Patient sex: F
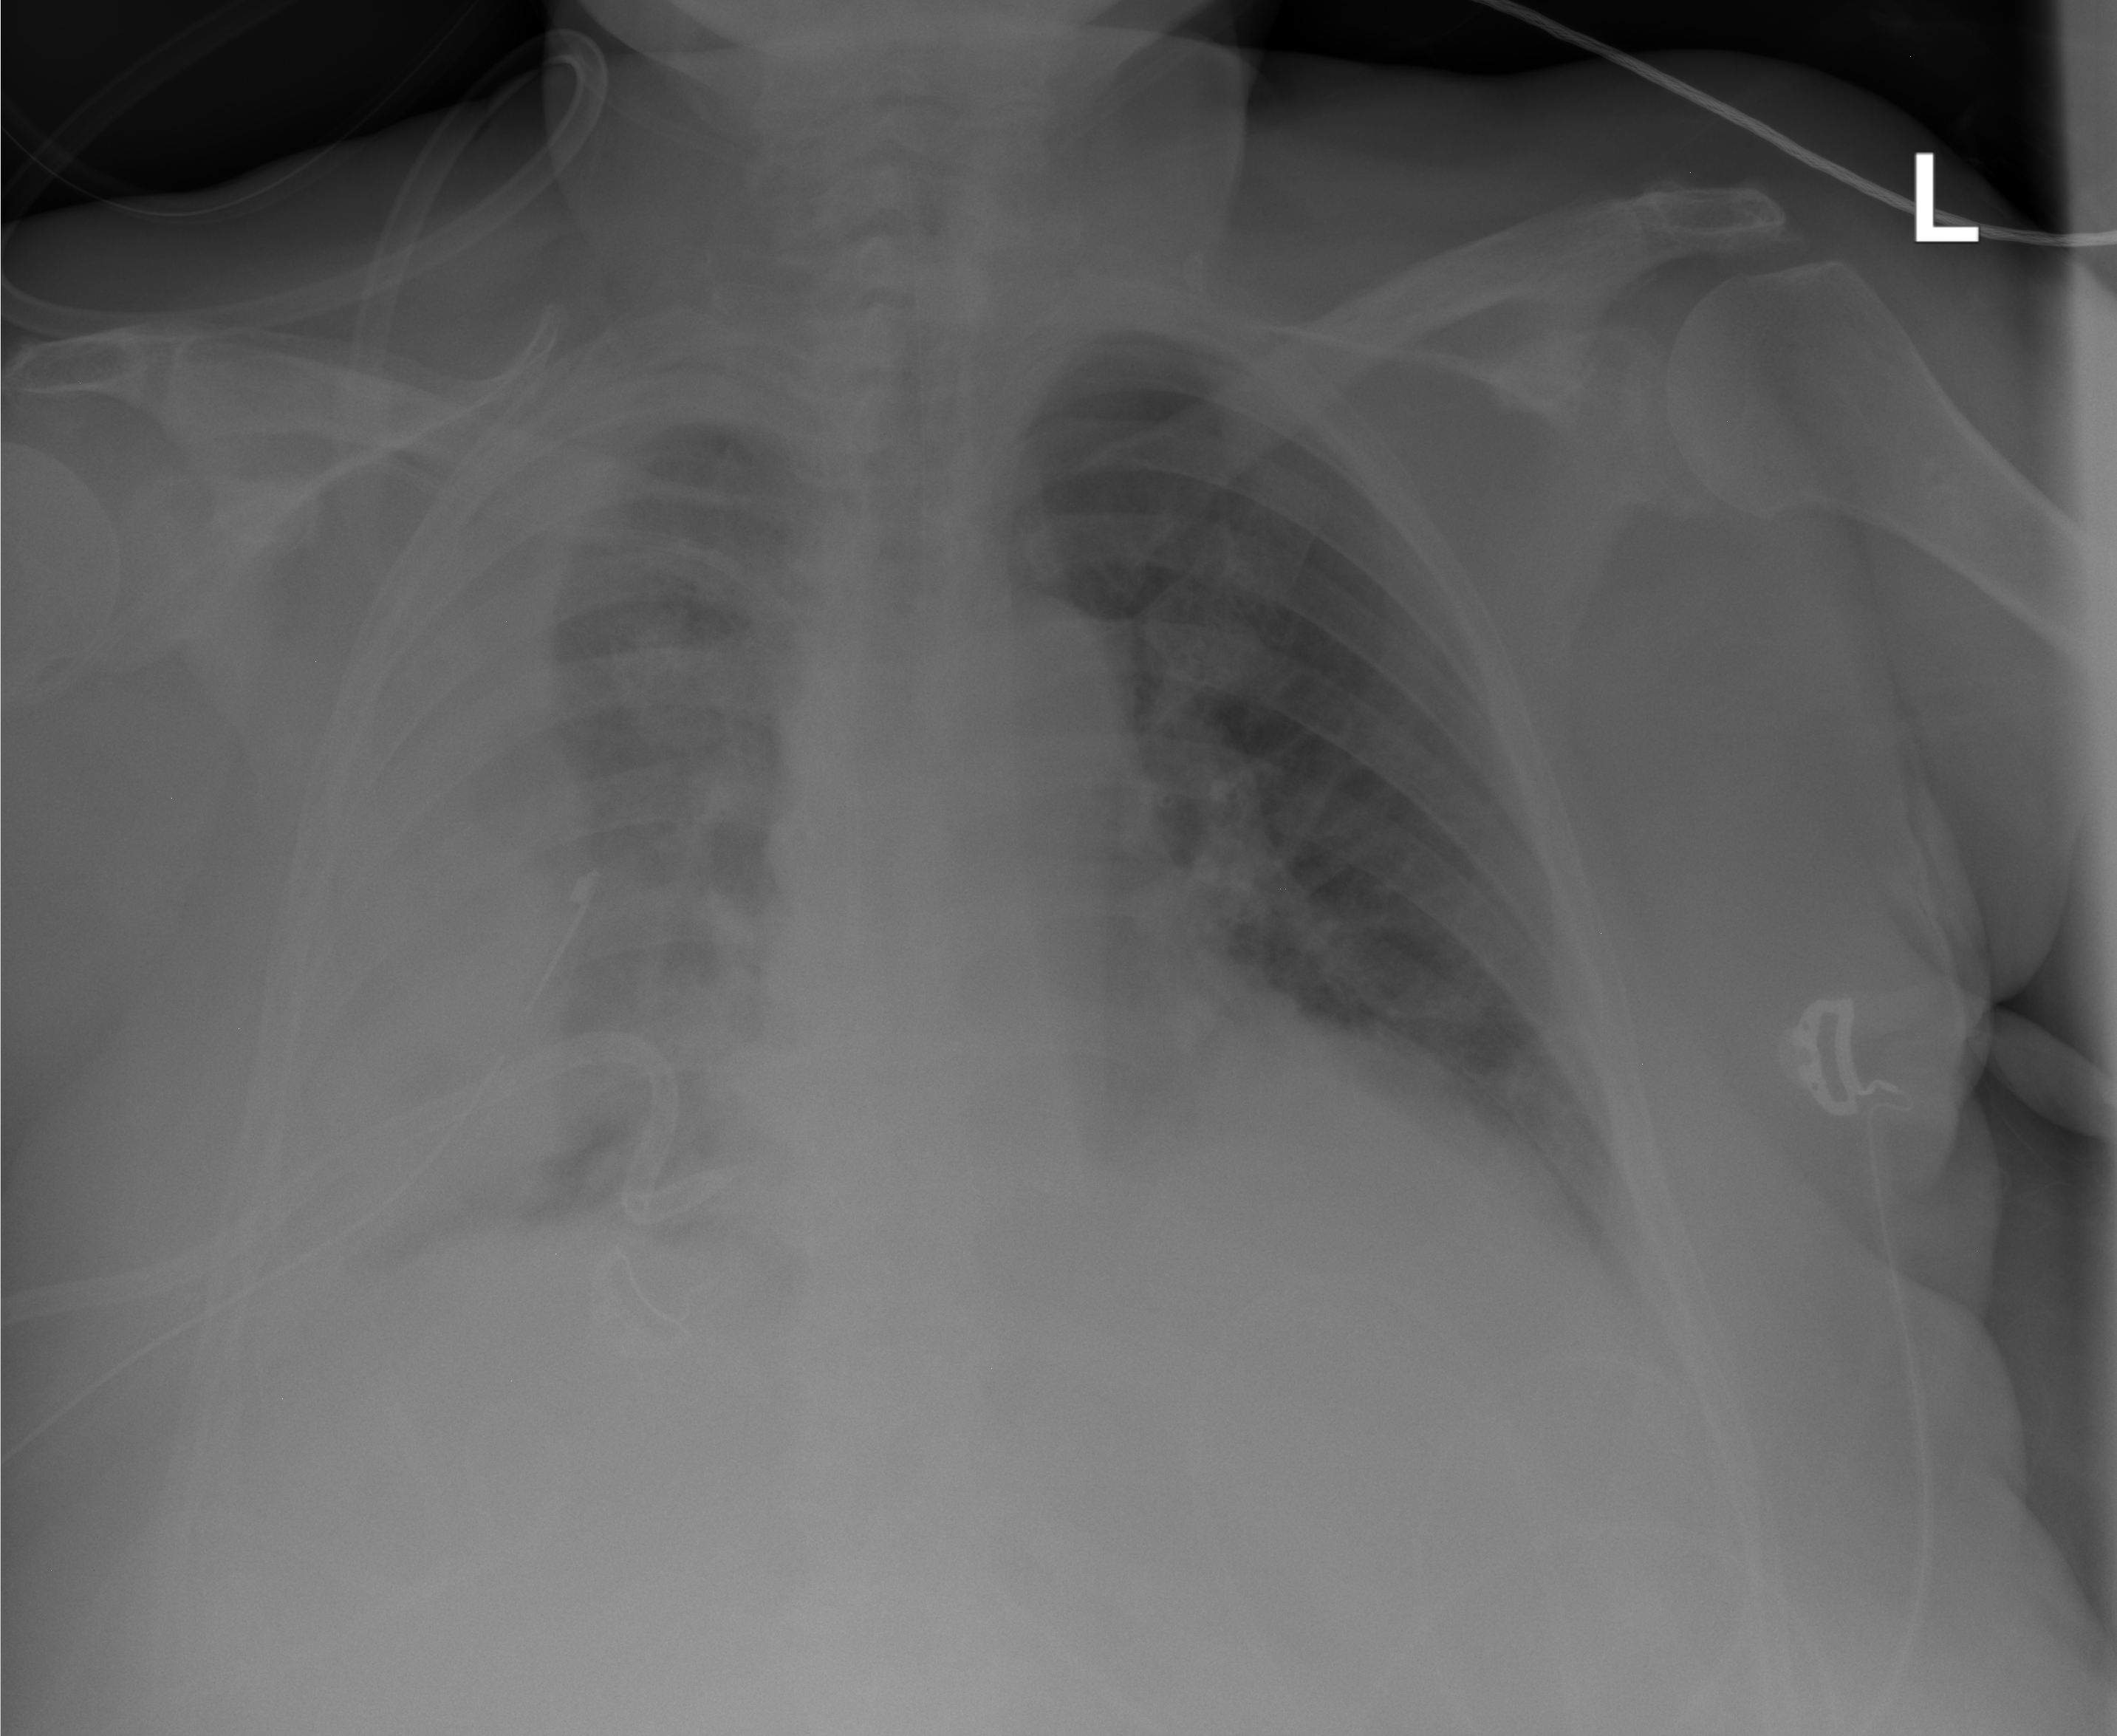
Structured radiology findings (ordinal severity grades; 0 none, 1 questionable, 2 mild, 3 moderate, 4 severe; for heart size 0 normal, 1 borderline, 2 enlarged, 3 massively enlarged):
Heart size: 0
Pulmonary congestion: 2
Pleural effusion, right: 3
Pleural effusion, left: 1
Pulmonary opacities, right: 1
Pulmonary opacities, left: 0
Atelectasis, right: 3
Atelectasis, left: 1